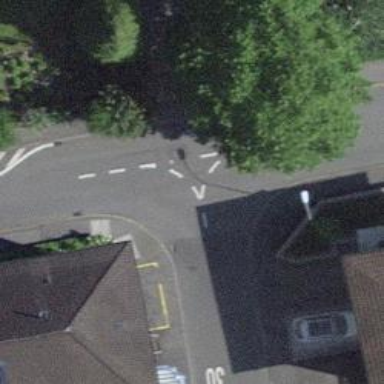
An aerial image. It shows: Unmarked crossing on the road.